Question: Firefox has a different behavior for right click from Chrome and IE. When I right click on a textfield, the caret doesn't move. Is this a standard that only applies to firefox? This makes me frustrated.
I want the caret to move then I can know where it is by 'element.selectionStart' and then figure out which word the user selected. All the other browsers work fine except firefox!
It there anyone who knows what's the standard or how to workaround this? Firefox does know the exact word selected by user when the right click happens because the Check spelling works. But I don't know.
my code:-
'''
function onContextMenu(evt){
var el = evt.getTarget(), selStart, r, ln = el.value.length;
// Get the location of the cursor
if (el.createTextRange) { // IE
r = document.selection.createRange().duplicate();
r.moveEnd('textedit');
selStart = (r.text == '') ? ln : ln - r.text.length;
} else { // All compliant browsers
selStart = el.selectionStart; //works fine for chrome
}
}
'''
The screen shot that describes the issue:-

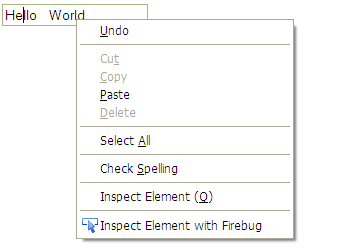
Answer: OK. In firefox, event.rangeOffset can be used.